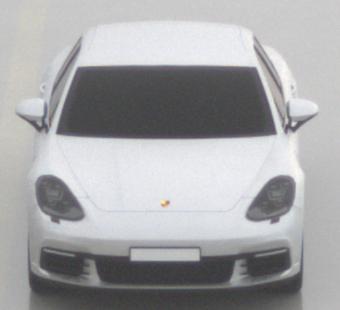
Make: Porsche
Model: Panamera
Detailed model: Panamera (971)
Model produced from: 2016/11
Model produced until: 2018/08
Doors: 5
Color: white
Road condition: wet road
Daytime: morning or afternoon
Contrast: low contrast